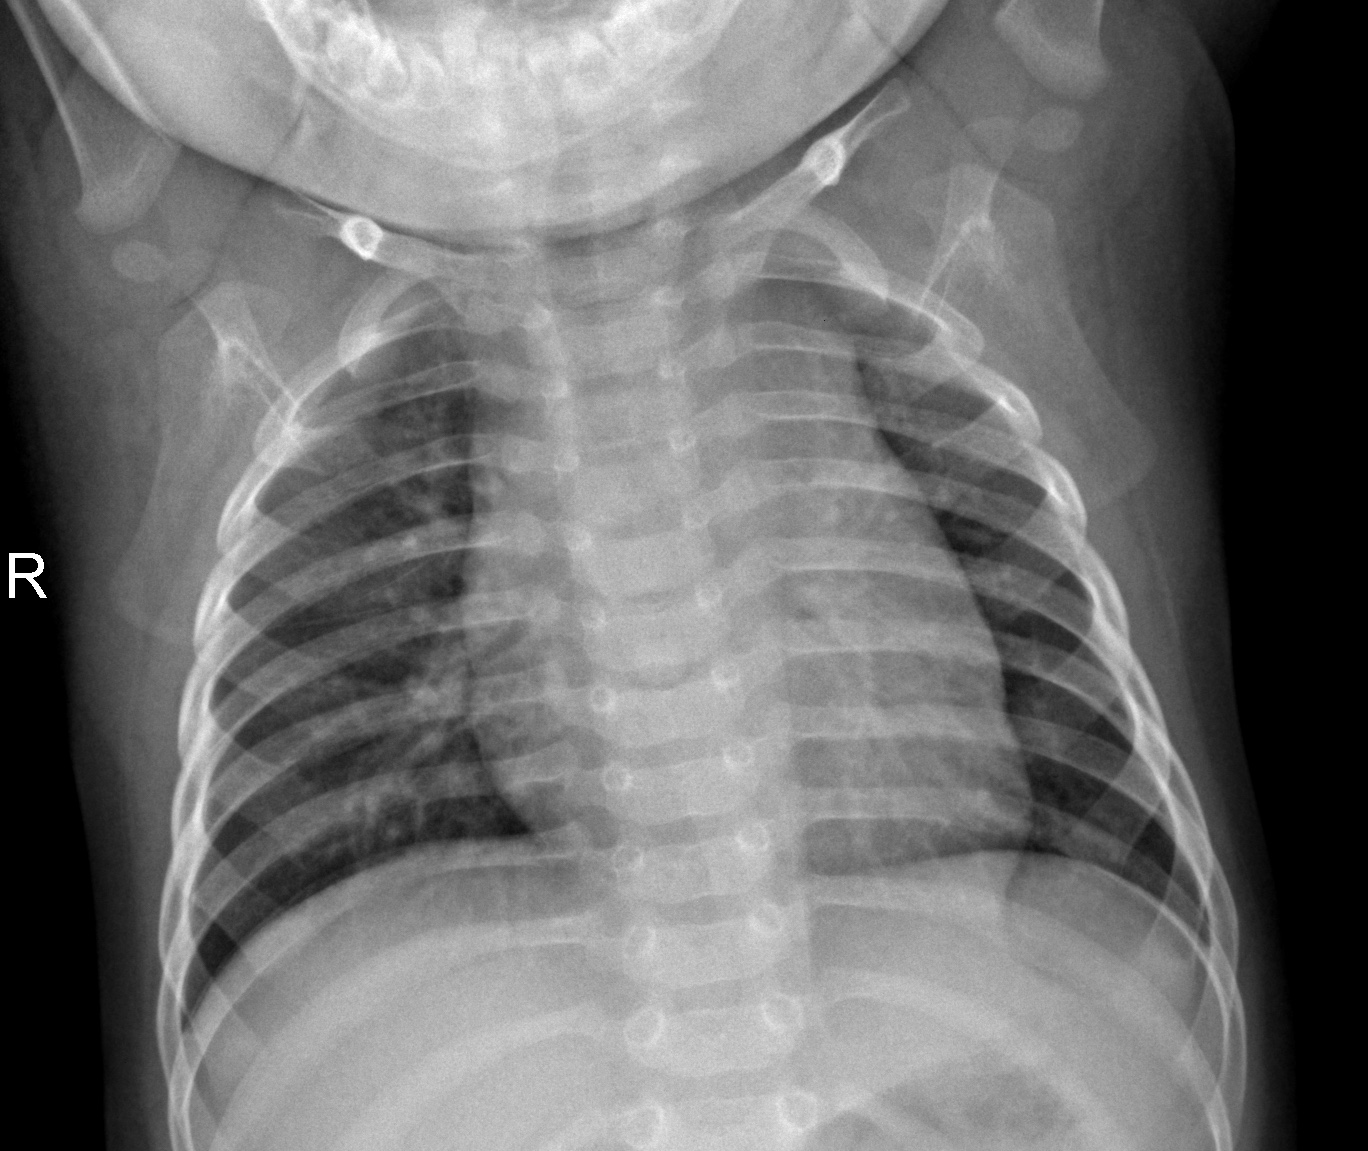
Diagnosis: NORMAL